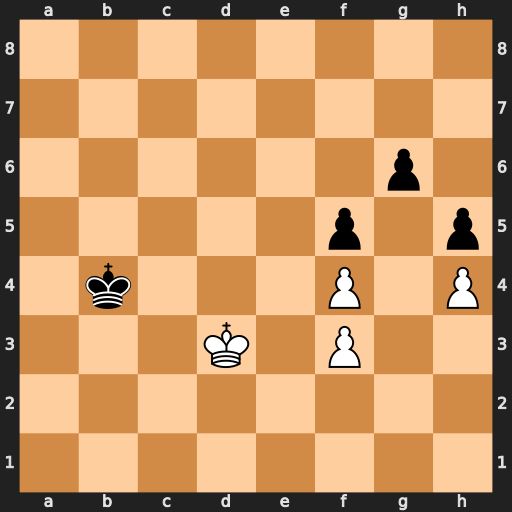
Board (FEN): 8/8/6p1/5p1p/1k3P1P/3K1P2/8/8
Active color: w
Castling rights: -
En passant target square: -
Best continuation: Kd4 Kb3 Ke5 Kc4 Kf6